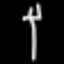
Label: fork